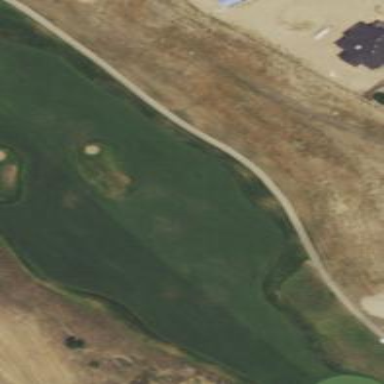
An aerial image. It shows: Grassy area designated as golf fairway.